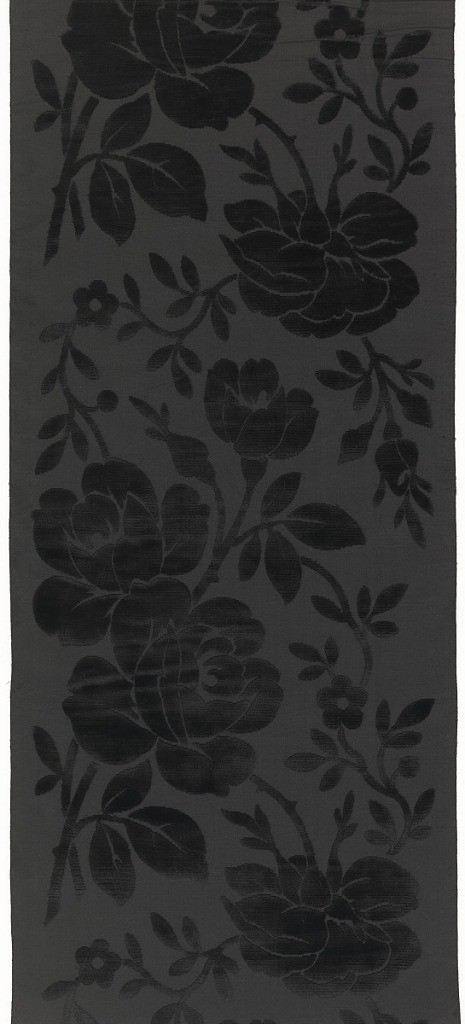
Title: Textile
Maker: Herman A. Elsberg, American, 1869–1938
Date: ca. 1915
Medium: silk Technique: cut and voided supplementary warp pile (velvet) in plain weave foundation
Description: Sample of a wide ribbon with a black taffeta ground with a black cut velvet design of realistically-drawn climbing rose sprays.